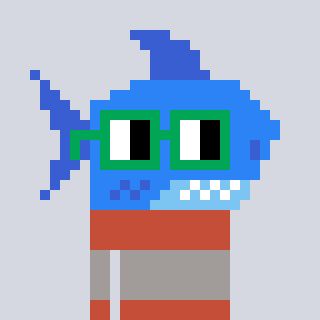
a pixel art character with square green glasses, a shark-shaped head and a rust-colored body on a cool background